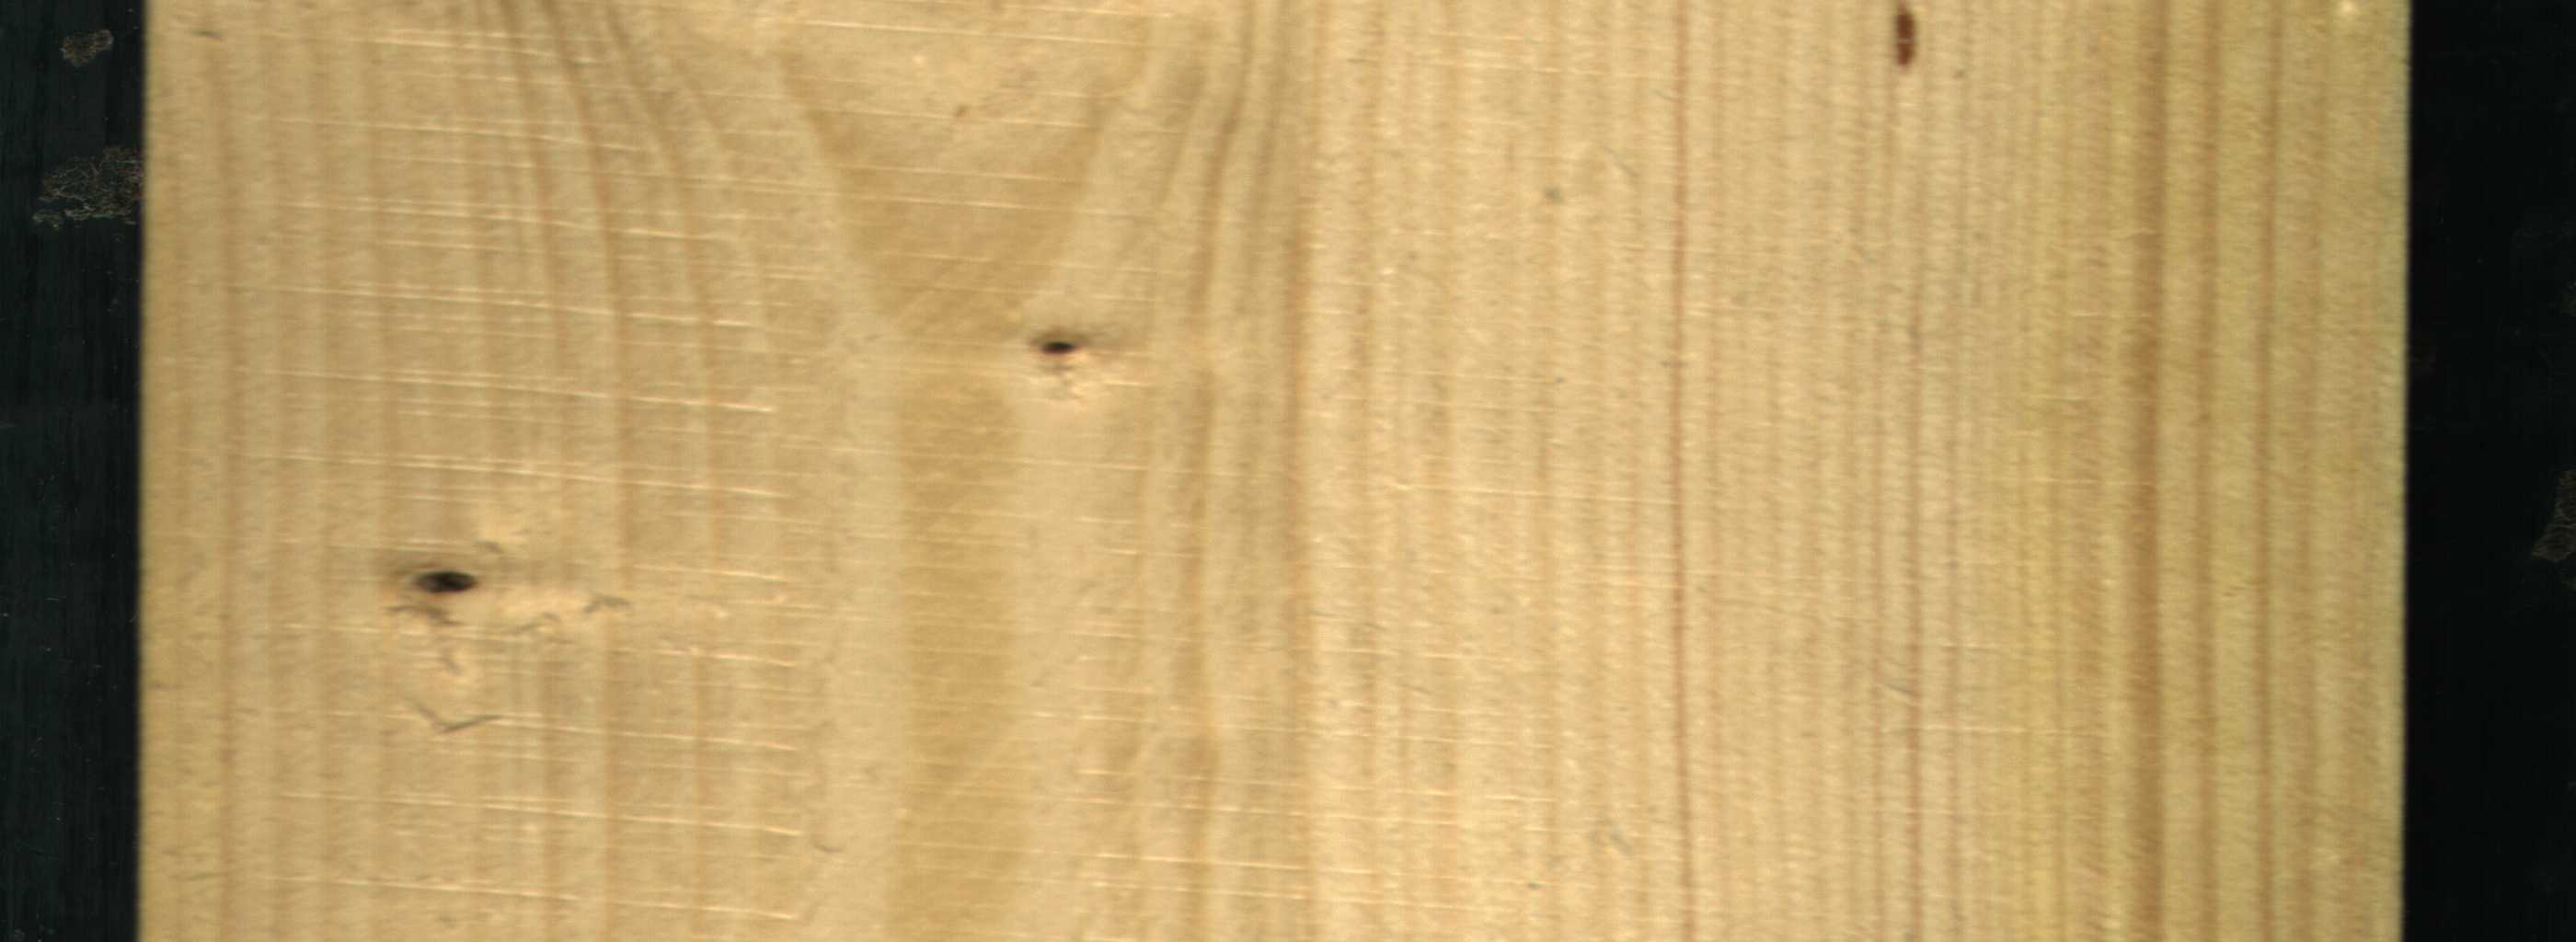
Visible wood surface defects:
resin
Dead_Knot
Dead_Knot